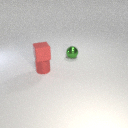
small green metal sphere to the right of small red metal cylinder